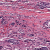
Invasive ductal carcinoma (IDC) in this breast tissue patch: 1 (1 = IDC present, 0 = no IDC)